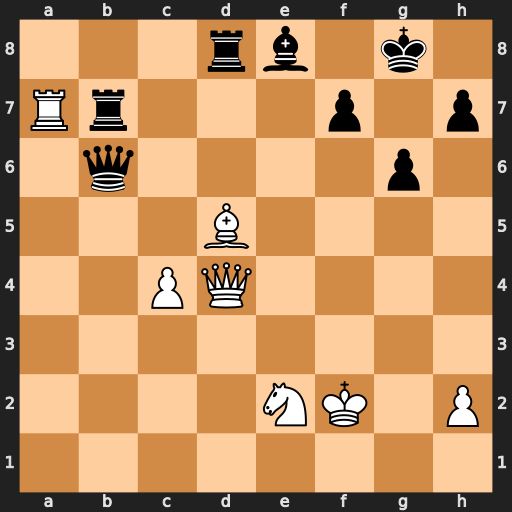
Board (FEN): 3rb1k1/Rr3p1p/1q4p1/3B4/2PQ4/8/4NK1P/8
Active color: w
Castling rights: -
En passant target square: -
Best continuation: Rxb7 Qxb7 Bxb7 Rxd4 Nxd4